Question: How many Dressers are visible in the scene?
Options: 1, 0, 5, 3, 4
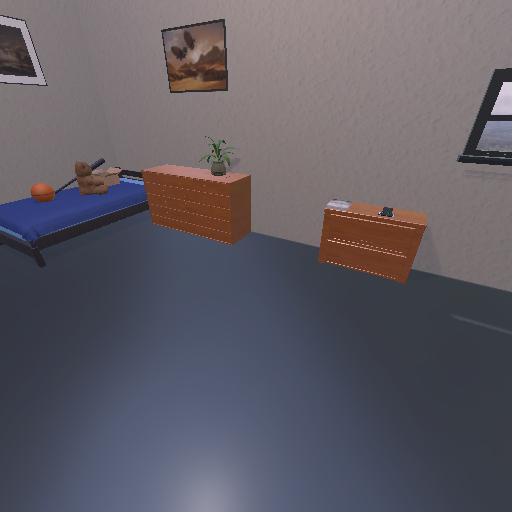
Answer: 1